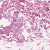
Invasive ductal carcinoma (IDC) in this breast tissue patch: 0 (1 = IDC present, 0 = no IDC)